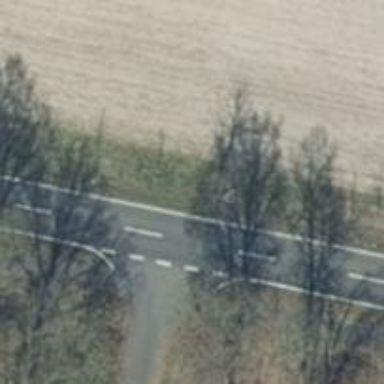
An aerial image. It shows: Tertiary road with asphalt surface.